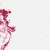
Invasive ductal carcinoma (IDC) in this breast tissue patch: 0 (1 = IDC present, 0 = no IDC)